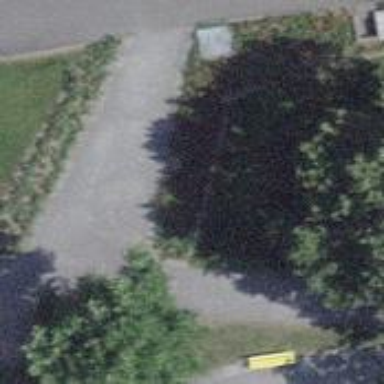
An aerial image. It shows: Picnic table located in leisure land area.